Interaction volume radius: 10 \u00c5
Interaction volume height: 35 \u00c5
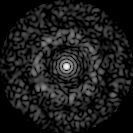
Disorder parameter: 0.8354